Field crop: maize
Growth stage: 2
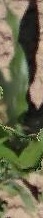
Species: maize